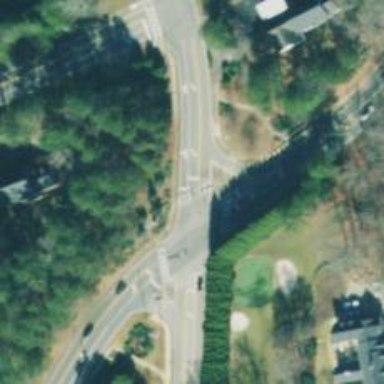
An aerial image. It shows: Marked road crossing.